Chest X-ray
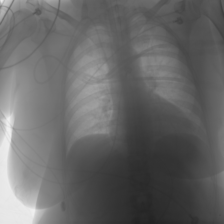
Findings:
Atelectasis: negative
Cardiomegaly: negative
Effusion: negative
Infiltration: negative
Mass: negative
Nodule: negative
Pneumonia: negative
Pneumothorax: negative
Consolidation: negative
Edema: negative
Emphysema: negative
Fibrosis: negative
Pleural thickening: negative
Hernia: negative